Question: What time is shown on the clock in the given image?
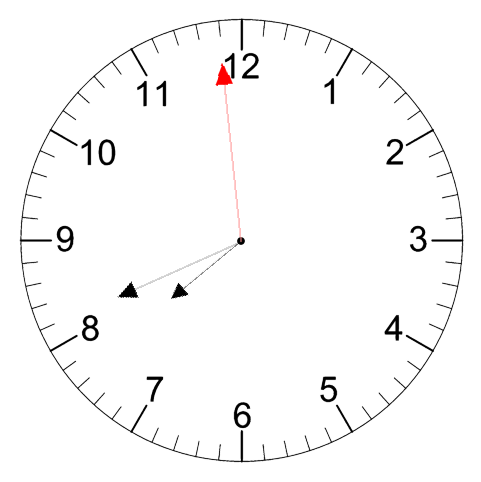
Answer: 07:40:59